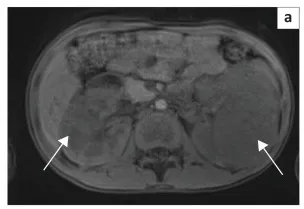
(a) T1-weighted axial abdomen demonstrates bilateral iso-intense renal mass lesions (white arrows).
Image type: radiology (mri)